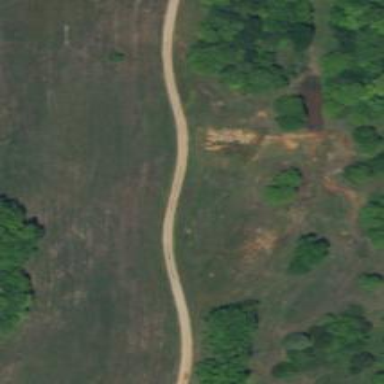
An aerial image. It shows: Driveway leading to service road.